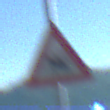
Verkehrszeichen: ReiterRechts
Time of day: Night
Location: Outdoor (Nature)
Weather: PartlyCloudy
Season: NotSpecified
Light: Natural